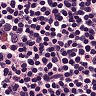
Metastatic tissue present: no